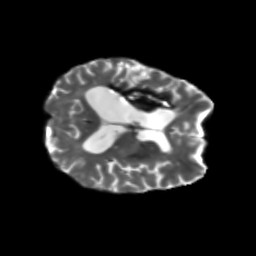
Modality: T2w
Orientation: axial
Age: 53
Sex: female
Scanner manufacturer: siemens
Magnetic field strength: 3 T
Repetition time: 5.47 s
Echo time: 0.0854 s